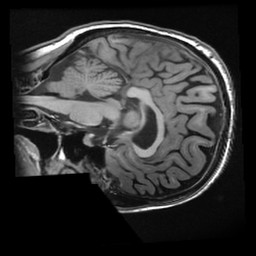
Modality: T1w
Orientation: sagittal
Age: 33
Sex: female
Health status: healthy
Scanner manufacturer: ge
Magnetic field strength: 3 T
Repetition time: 0.008252 s
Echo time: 0.003096 s